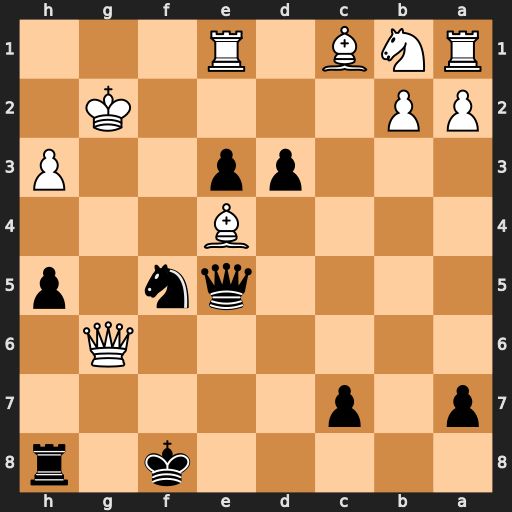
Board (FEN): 5k1r/p1p5/6Q1/4qn1p/4B3/3pp2P/PP4K1/RNB1R3
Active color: b
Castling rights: -
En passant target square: -
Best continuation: Qxe4+ Kg1 Rg8 Qxg8+ Kxg8